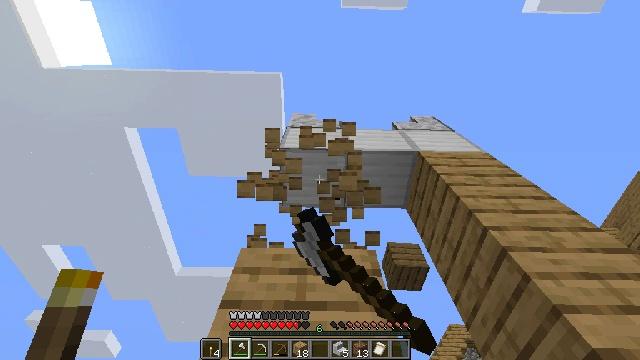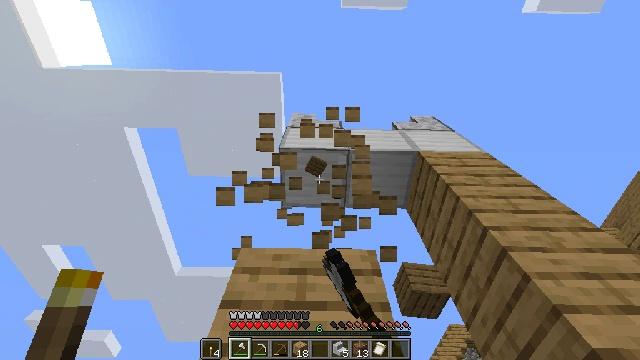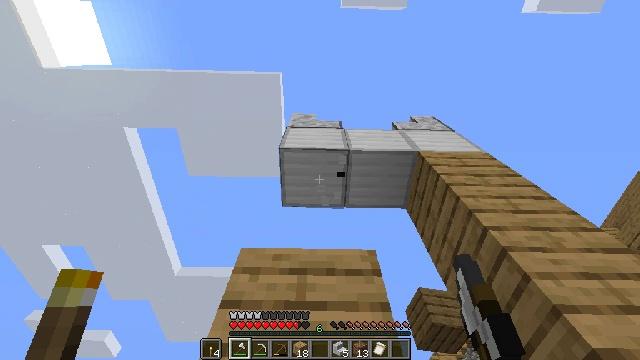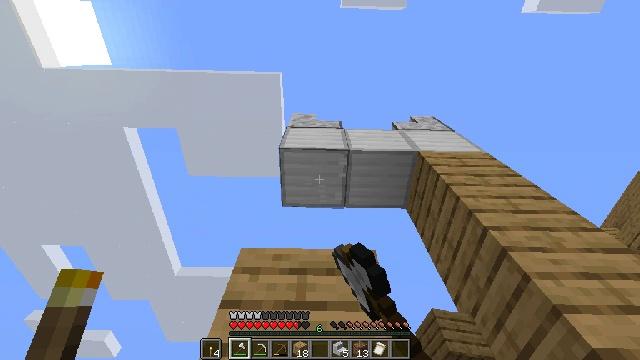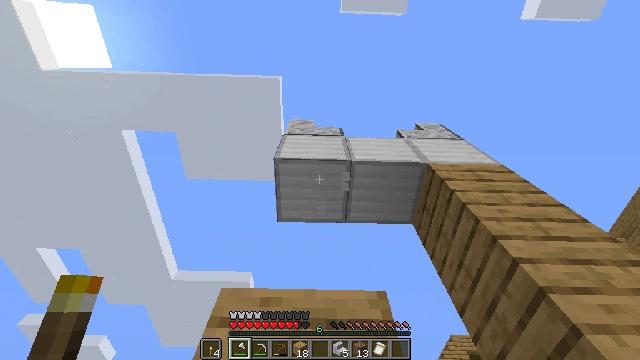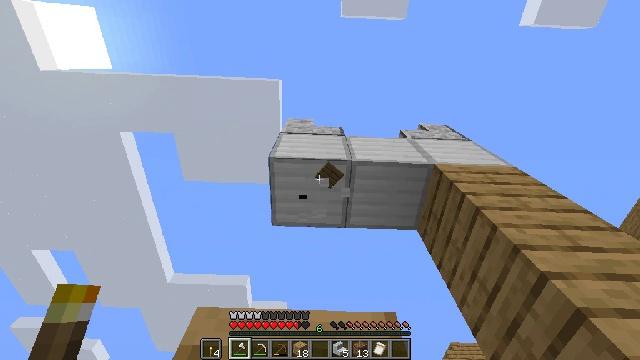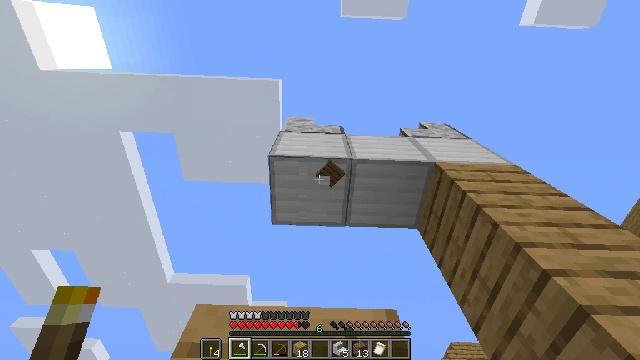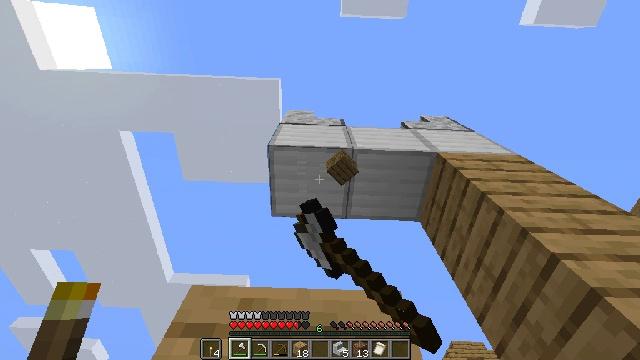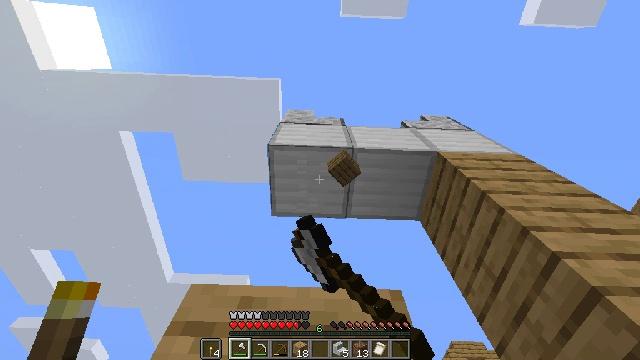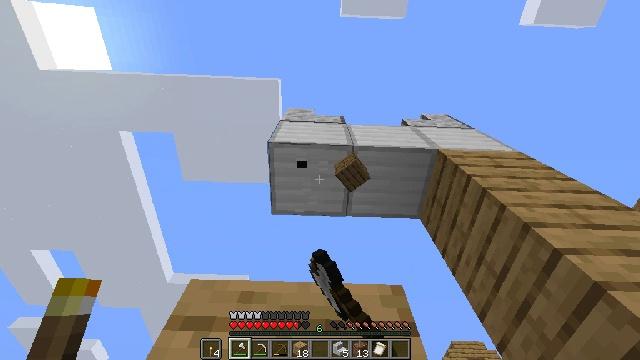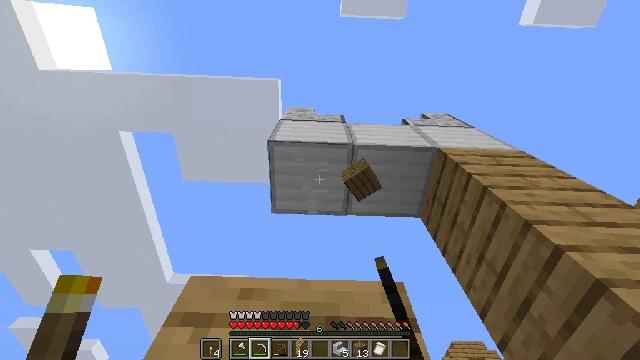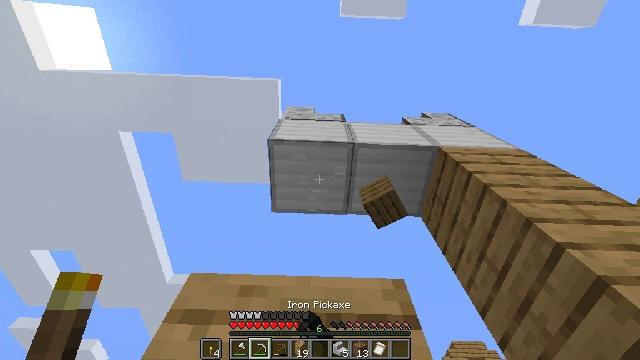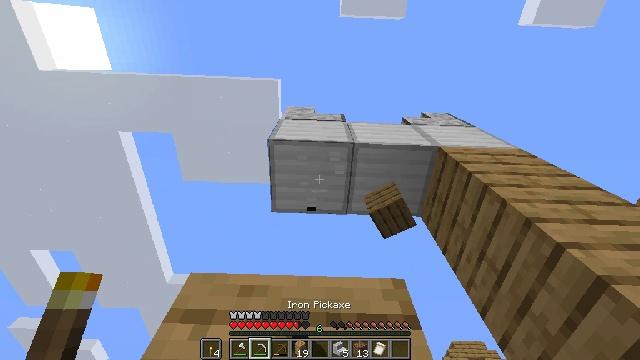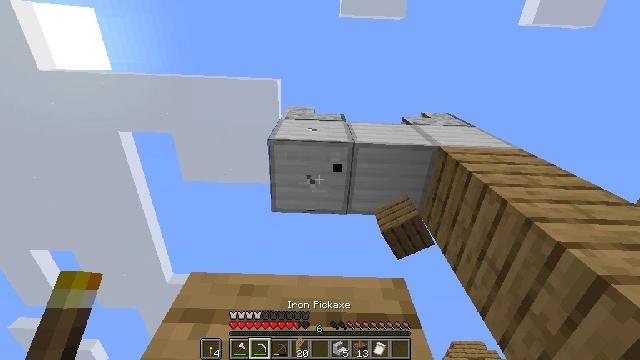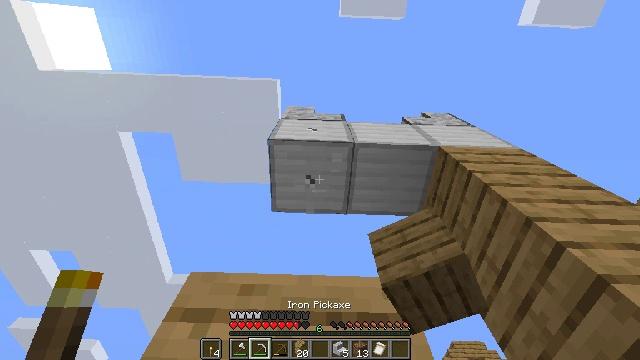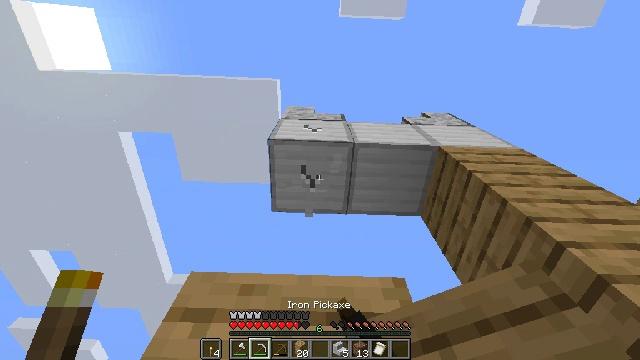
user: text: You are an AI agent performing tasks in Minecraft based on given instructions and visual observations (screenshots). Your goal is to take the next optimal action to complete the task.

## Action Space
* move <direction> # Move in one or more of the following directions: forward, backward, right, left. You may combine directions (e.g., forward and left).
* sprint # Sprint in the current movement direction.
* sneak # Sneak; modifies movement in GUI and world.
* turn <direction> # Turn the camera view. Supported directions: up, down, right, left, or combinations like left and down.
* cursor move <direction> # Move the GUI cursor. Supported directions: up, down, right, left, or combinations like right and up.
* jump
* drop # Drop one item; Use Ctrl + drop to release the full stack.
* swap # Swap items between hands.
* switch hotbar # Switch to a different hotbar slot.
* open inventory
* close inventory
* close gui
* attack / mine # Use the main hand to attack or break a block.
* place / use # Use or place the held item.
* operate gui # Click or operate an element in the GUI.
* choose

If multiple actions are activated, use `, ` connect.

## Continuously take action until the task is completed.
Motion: motion action
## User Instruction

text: Collect the iron block for crafting.
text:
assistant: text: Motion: attack / mine
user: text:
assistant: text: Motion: attack / mine
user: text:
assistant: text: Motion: attack / mine
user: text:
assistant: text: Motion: move forward, attack / mine
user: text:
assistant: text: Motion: move forward, attack / mine
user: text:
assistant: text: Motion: attack / mine
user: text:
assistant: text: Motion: attack / mine
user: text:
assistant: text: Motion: attack / mine
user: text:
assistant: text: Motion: attack / mine
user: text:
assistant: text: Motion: attack / mine, switch to hotbar 2
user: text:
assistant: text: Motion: attack / mine, switch to hotbar 2
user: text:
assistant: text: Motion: attack / mine, switch to hotbar 2
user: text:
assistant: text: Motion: attack / mine
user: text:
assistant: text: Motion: attack / mine
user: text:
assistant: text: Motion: attack / mine
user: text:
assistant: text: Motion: attack / mine
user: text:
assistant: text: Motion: attack / mine
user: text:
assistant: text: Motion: attack / mine
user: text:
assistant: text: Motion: attack / mine
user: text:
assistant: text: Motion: attack / mine
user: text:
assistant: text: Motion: attack / mine
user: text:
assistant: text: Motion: attack / mine
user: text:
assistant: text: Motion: attack / mine
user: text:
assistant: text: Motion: attack / mine
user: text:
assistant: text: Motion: attack / mine
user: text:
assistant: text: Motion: attack / mine
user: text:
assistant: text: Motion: attack / mine
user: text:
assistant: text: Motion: attack / mine
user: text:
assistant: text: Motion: attack / mine
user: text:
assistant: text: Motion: attack / mine